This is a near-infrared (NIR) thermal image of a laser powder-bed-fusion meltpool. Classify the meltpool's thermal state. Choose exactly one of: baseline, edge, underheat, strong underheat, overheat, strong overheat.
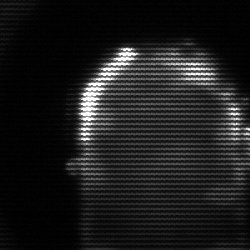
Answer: baseline